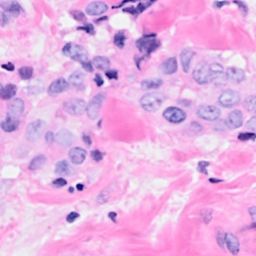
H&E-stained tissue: Breast